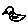
Label: bird